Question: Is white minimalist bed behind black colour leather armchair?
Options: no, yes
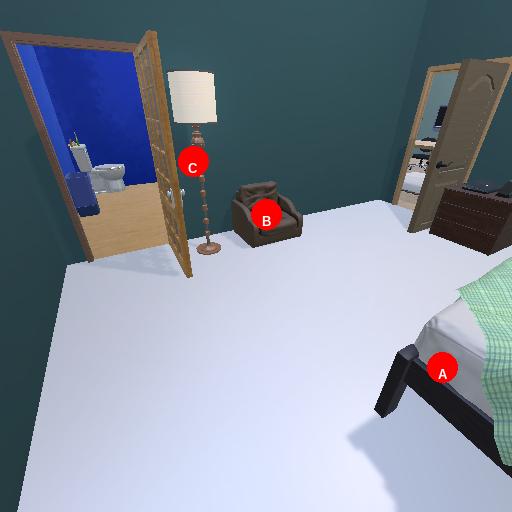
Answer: no